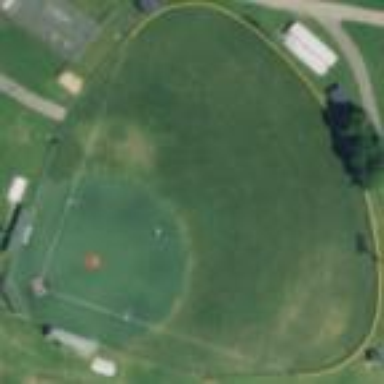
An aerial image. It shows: Baseball pitch for leisure land.